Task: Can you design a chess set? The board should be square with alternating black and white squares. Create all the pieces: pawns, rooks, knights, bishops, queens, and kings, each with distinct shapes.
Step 3757:
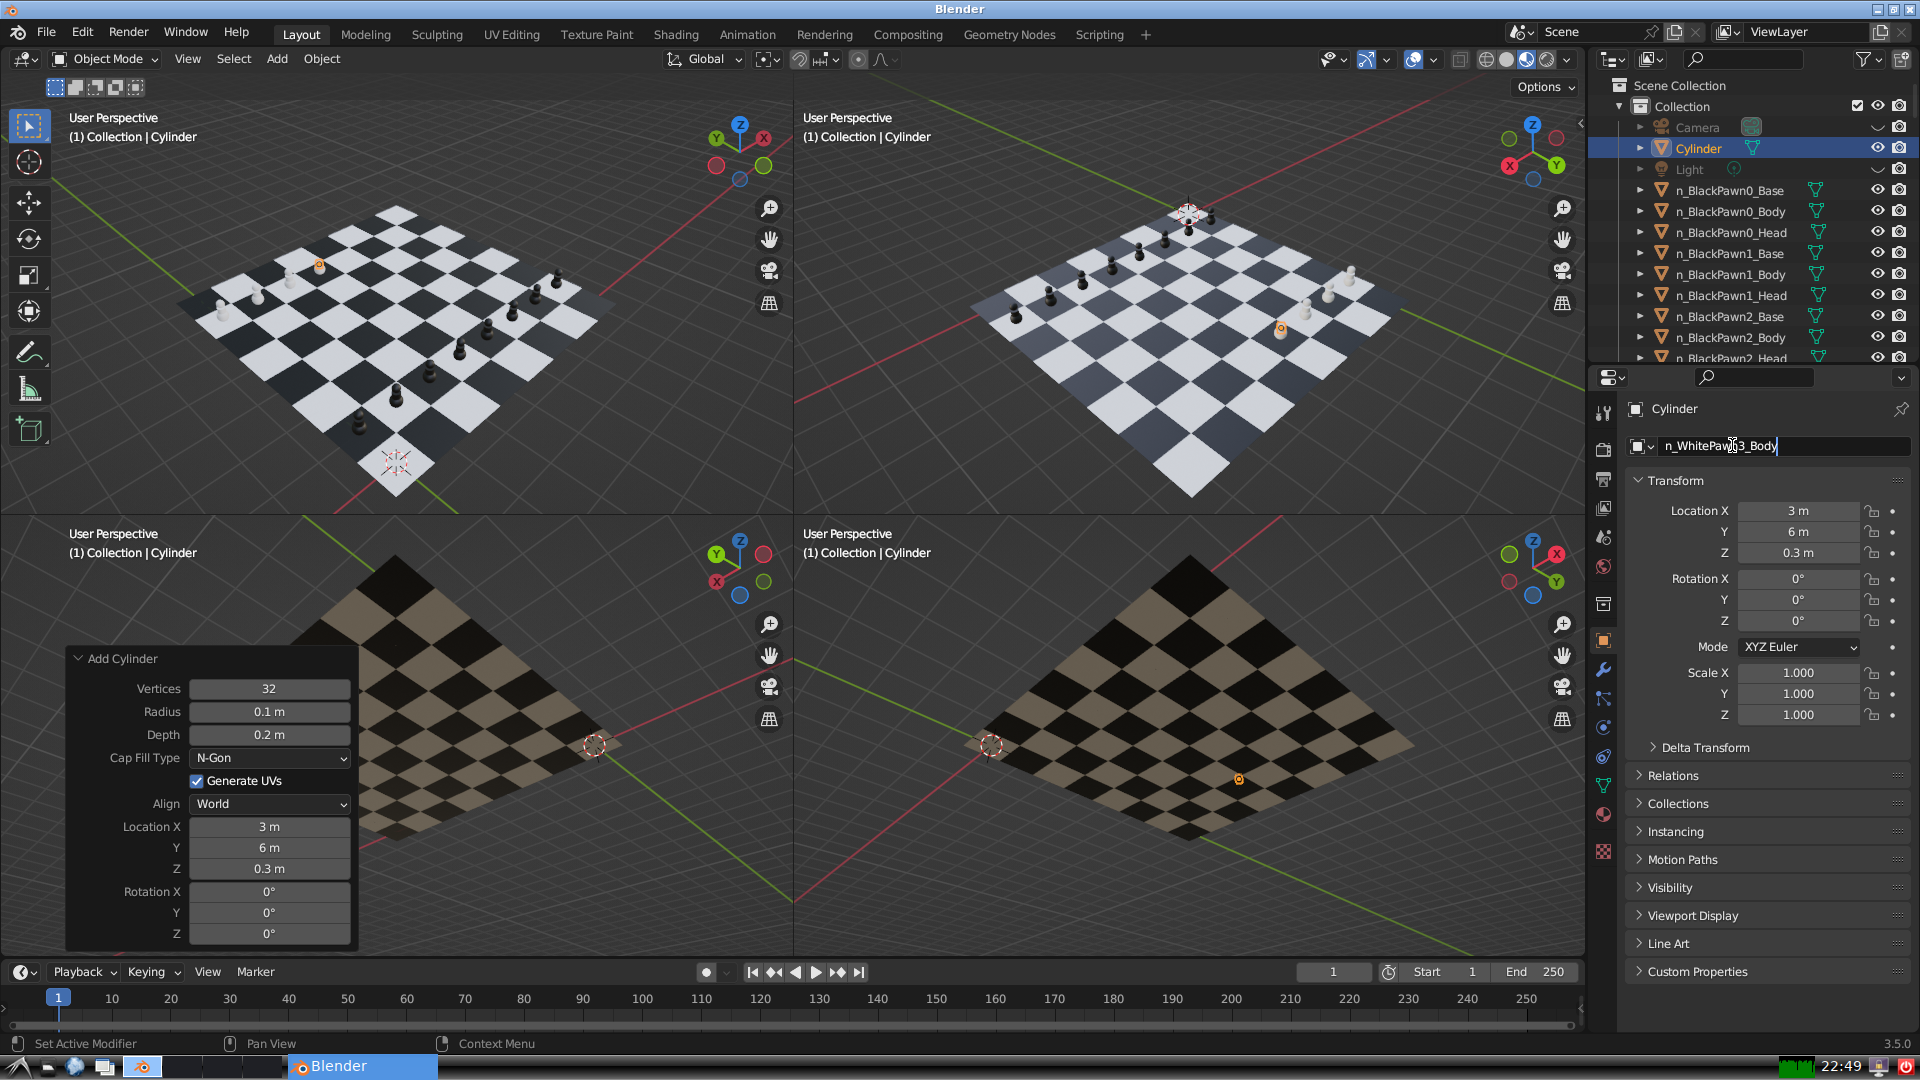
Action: {"key_press": ['Return']}